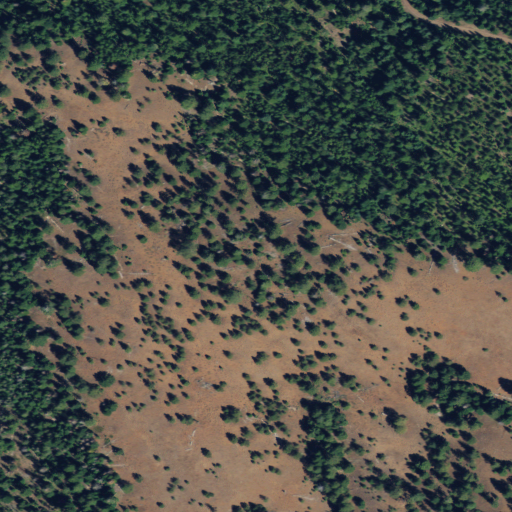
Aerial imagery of ridge(s) in Oregon named Mann Ridge containing evergreen forest, grassland, and shrub